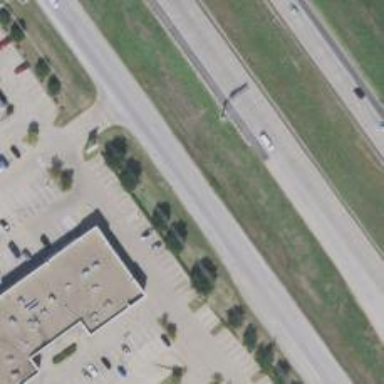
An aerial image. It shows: Tertiary road with asphalt surface.